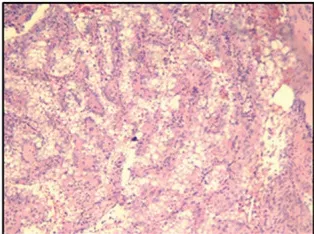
Postoperative pathological view. (A) Specimens of masses (x100).
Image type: pathology (h&e)